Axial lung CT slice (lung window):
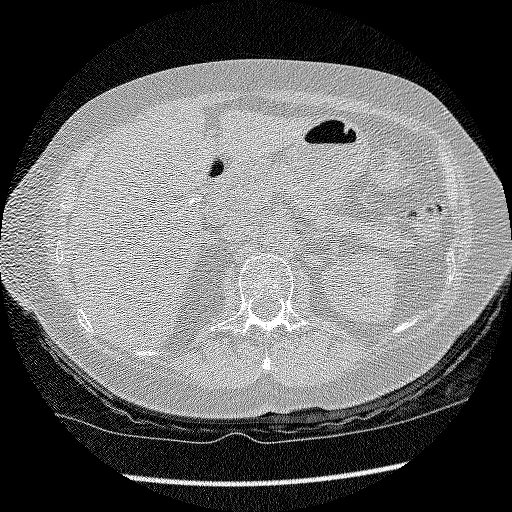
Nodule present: no